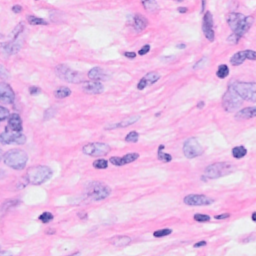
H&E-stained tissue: Breast